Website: walmart
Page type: billing-address
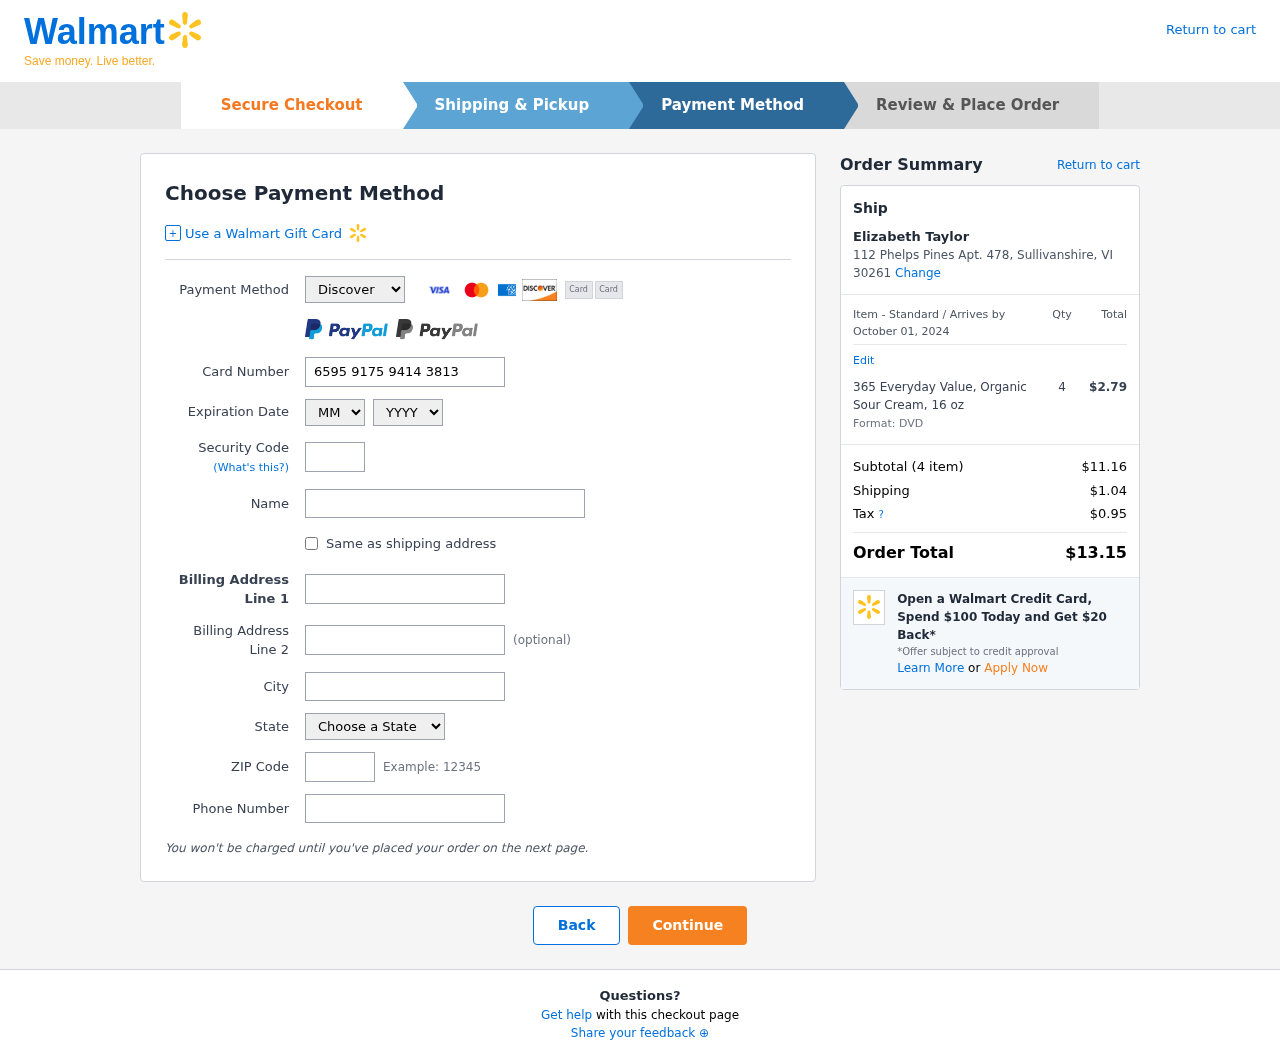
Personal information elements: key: PII_CARD_CVV
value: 218
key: PII_CARD_EXPIRY_MONTH
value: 12
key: PII_CARD_EXPIRY_YEAR
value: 30
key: PII_CARD_NUMBER
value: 6595 9175 9414 3813
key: PII_CARD_TYPE
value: Discover
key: PII_CITY
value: Sullivanshire
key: PII_CITY_STATE_ZIP
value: Sullivanshire, VI 30261
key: PII_FULLNAME
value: Elizabeth Taylor
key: PII_PHONE
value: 5002699702
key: PII_POSTCODE
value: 30261
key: PII_STATE
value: VI
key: PII_STREET
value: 112 Phelps Pines Apt. 478
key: PII_STREET2
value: Suite 226
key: PII_FULLNAME2
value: Elizabeth Taylor
Product elements: key: PRODUCT1_NAME
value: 365 Everyday Value, Organic Sour Cream, 16 oz
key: PRODUCT1_PRICE
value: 2.79
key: PRODUCT1_QUANTITY
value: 4
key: PRODUCT1_DESC
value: Format: DVD
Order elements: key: ORDER_DELIVERY_DATE
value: October 01, 2024
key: ORDER_NUM_ITEMS
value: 4
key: ORDER_SUBTOTAL
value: $11.16
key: ORDER_SHIPPING_COST
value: $1.04
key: ORDER_TAX
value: $0.95
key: ORDER_TOTAL
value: $13.15